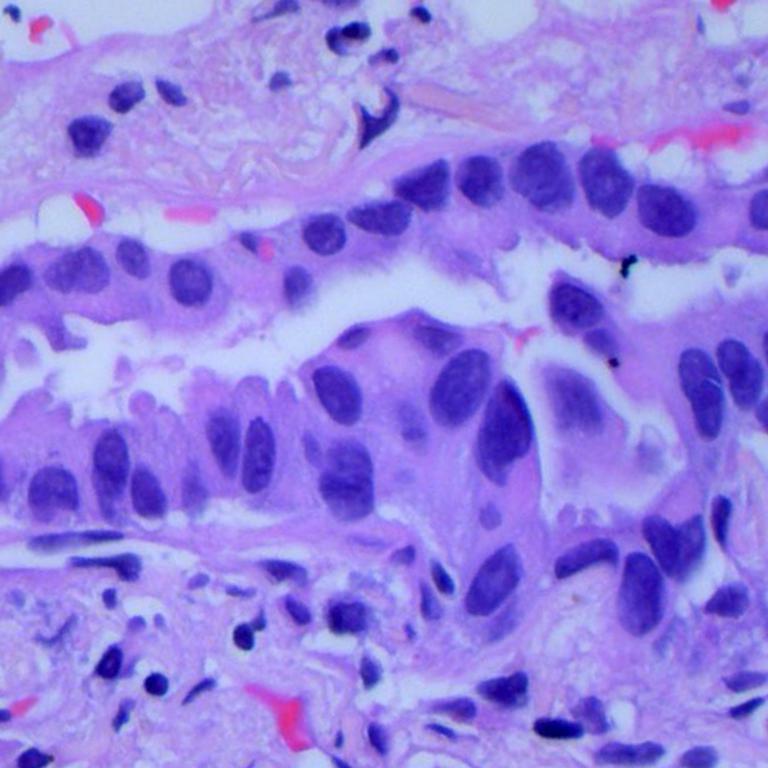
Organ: lung
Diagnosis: adenocarcinomas